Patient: sex F, age 59
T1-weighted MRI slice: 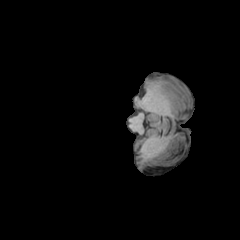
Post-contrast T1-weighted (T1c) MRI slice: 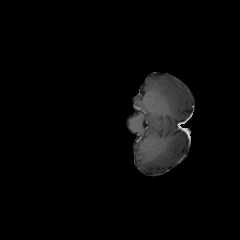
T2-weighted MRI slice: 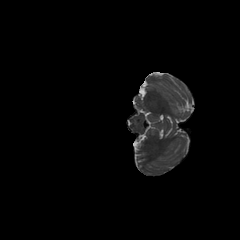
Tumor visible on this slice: no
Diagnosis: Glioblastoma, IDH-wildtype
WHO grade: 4